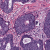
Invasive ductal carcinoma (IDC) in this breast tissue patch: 0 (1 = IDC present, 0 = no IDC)